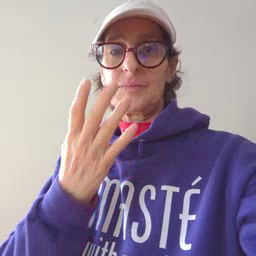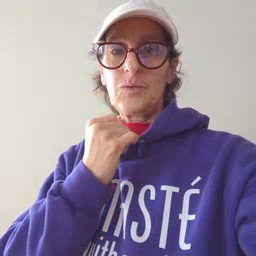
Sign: underwear